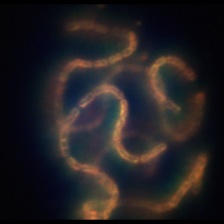
Taxon: Chaetoceros
Group: Diatoms